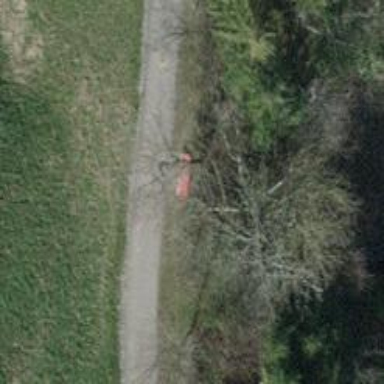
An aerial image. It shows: Red bench.